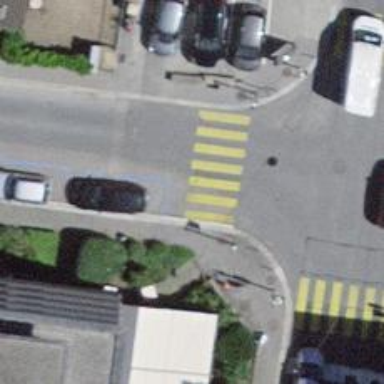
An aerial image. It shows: Road crossing with traffic signals.